Interaction volume radius: 10 \u00c5
Interaction volume height: 15 \u00c5
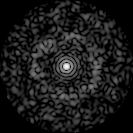
Disorder parameter: 0.8353